Interaction volume radius: 5 \u00c5
Interaction volume height: 15 \u00c5
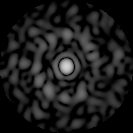
Disorder parameter: 0.7673